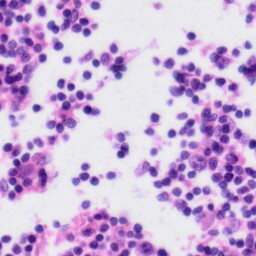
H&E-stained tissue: Tonsil